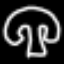
Label: mushroom